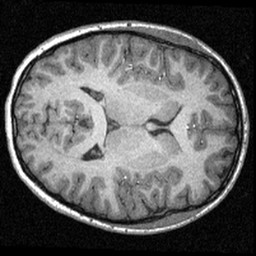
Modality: T1w
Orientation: axial
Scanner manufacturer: siemens
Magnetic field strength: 3 T
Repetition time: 1.57 s
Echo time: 0.00304 s